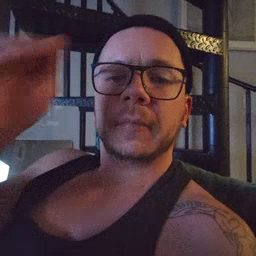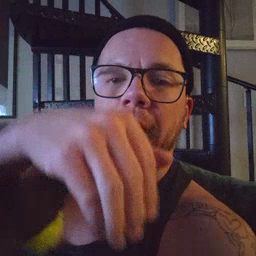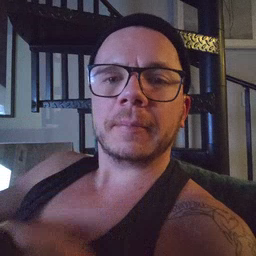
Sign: night